Field crop: maize
Growth stage: 2
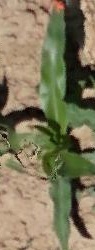
Species: maize